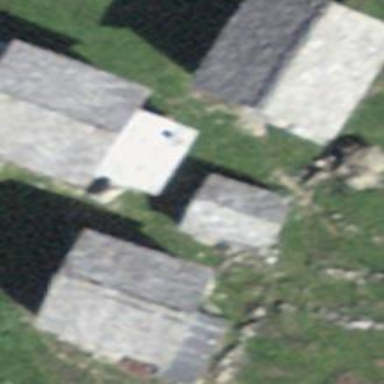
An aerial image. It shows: Simple and straightforward house.